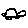
Label: car